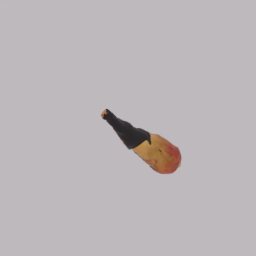
Label: nature